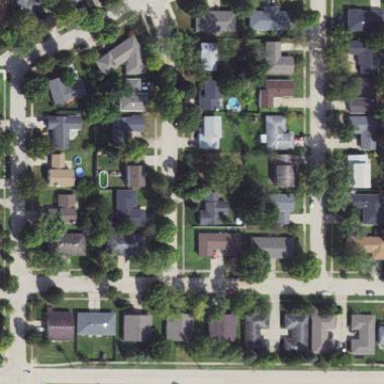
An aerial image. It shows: Sidewalk.